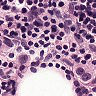
Metastatic tissue present: yes